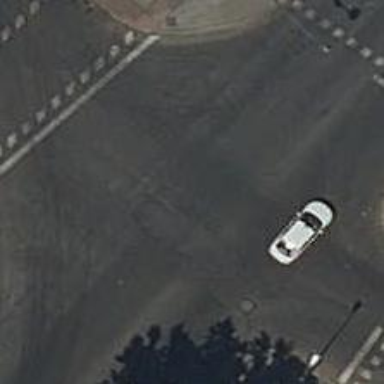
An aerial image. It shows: Road with traffic signals for signaling.